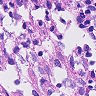
Metastatic tissue present: no